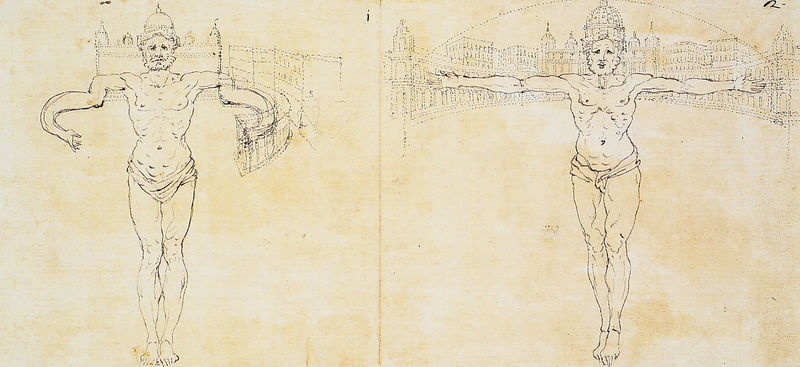
Titel: Alternatives Projekt für den Petersplatz in Rom
Schlagwörter: akt, lendenschurz, mann, nackt, stadt, brust, skizze, säulen, zeichnung, gebäude, haus, tuch, bart, arme, kirche, figur, kreis, beine, füße, bogen, man, kuppel, papst, muskeln, türme, nakt, ausgebreitet, entwurf, arkaden, rom, mauern, spannweite, vatikan, säulengang, zeichung, petersdom, st peter, hebäude, petersplatz, palsat, vinci, fackt